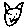
Label: cat